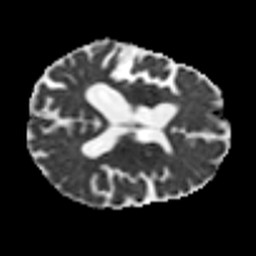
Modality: MD
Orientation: axial
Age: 70
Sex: female
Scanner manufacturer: siemens
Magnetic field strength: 3 T
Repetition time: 7.3 s
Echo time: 0.087 s